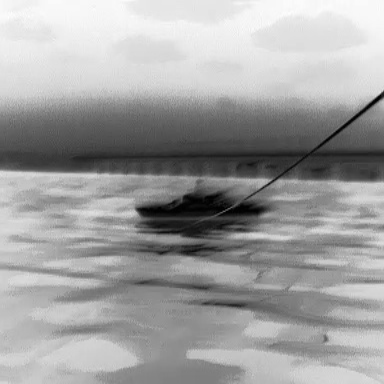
There is a warship in the infrared image.